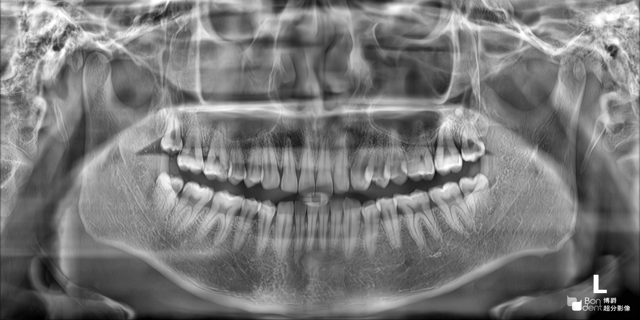
adult